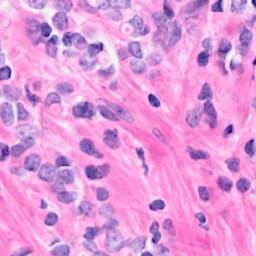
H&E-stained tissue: Breast